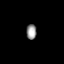
Tissue: skin
Cell type: Others
Senescence score: 0.7045
Nuclear area (px): 152
Mean DAPI intensity: 148.434